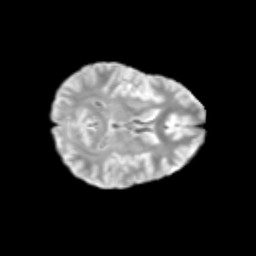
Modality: T2w
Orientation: axial
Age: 14
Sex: female
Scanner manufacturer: siemens
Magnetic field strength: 3 T
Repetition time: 3.8 s
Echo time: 0.07 s